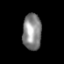
Tissue: prostate
Cell type: T cells
Senescence score: 0.2427
Nuclear area (px): 667
Mean DAPI intensity: 136.378